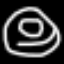
Label: donut